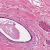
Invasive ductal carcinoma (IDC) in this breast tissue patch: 0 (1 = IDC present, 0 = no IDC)